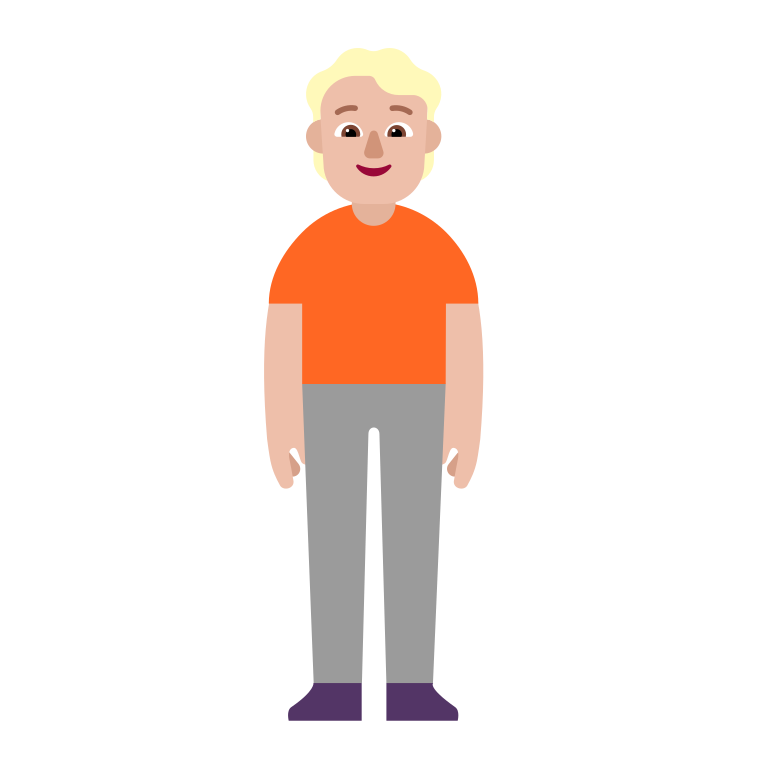
person standing flat  light